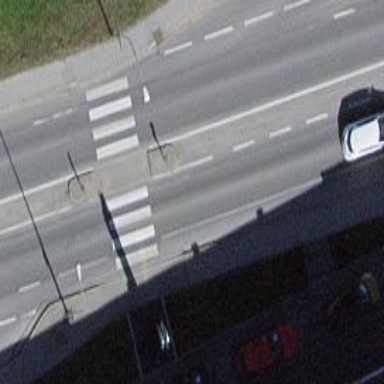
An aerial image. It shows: Primary highway with asphalt surface. It has sidewalks on both sides and exclusive cycle lane.